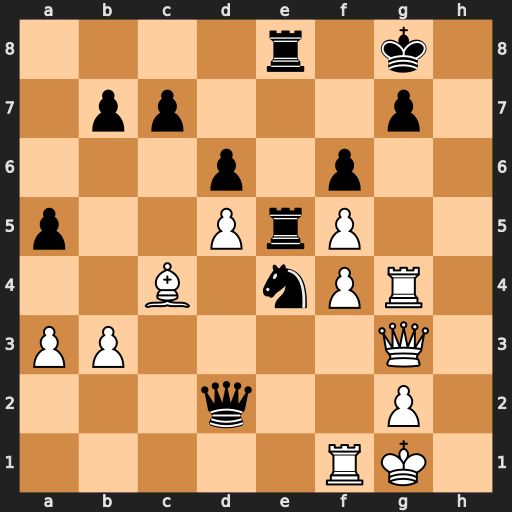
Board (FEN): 4r1k1/1pp3p1/3p1p2/p2PrP2/2B1nPR1/PP4Q1/3q2P1/5RK1
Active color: w
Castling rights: -
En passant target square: -
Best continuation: Rxg7+ Kh8 Qg6